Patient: sex F, age 57
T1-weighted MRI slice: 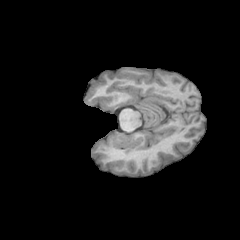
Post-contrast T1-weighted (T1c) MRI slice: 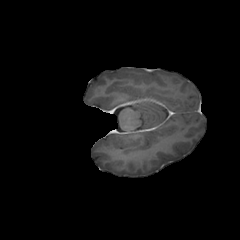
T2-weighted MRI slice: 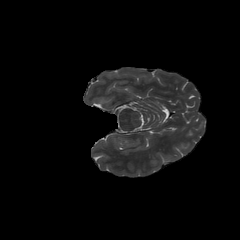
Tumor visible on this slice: no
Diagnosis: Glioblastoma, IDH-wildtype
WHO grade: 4